Question: Im learning Jquery and AJAX on my own through online tutorials and by posting on SO when I gets stuck, so please keep in mind I am a novice should you be so kind to answer my question.
I have a form inside a modalbox. Ajax prevents it from closing/reloading and a message gets displayed after submission as you can see in image below:

Both the success and failure messages gets displayed. I would like to change this so that 1) Success message gets displayed on successfull submission or 2) failure message gets displayed on failed submission:
'''
<div id="inline3" style="width:400px;display: none;">
<h3>Contact Us</h3>
<form name="message-form" action="" id="contact-form" method"post">
Message<br /> <input type="text" name="msg" value="" /><br />
<input type="submit" value="Contact Us" name="contact" class="buttono" />
</form>
<div class="form-feedback" style="display:none">
Thank You We will Get Back to you
</div>
<div class="form-feedback" style="display:none">
Ooops....Something Went Wrong
</div>
<div>
'''
'''
$(function(){
$("#contact-form").submit(function(e){
e.preventDefault();
$form = $(this);
$.post(document.location.url, $(this).serialize(), function(data){
$feedback = $("<div>").html(data).find(".form-feedback").hide();
$form.prepend($feedback)[0].reset();
$feedback.fadeIn(1500)
})
});
})
'''
If anyone can give me a bit of help or advise here it will be greatyly appreciated.
Thanks for reading
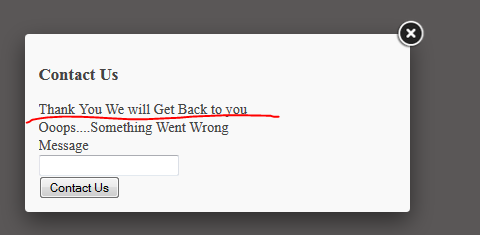
Answer: First thing I would do is change the backend so that instead of returning html it return json containing only the information you need (like whether the submission was a success or failure and any other messages, etc.).
Then the easiest fix that comes to my mind is to give each of your two feedback message divs unique id's:
'''
<div id="form-feedback-success" class="form-feedback" style="display:none">
Thank You We will Get Back to you
</div>
<div id="form-feedback-error" class="form-feedback" style="display:none">
Ooops....Something Went Wrong
</div>
'''
Keep the class names so that you can use css to style the two in a similar manner.
Then in your javascript check for a success or failure flag. Based on the flag display one or the other div based on the id:
'''
$.post(document.location.url, $(this).serialize(), function(data){
if(data.success) {
$('#form-feedback-success').fadeIn(1500);
}
else {
$('#form-feedback-error').fadeIn(1500);
}
});
'''
You may need to make some tweeks(like deserialize the response from json to an object), but that is the gist of it.